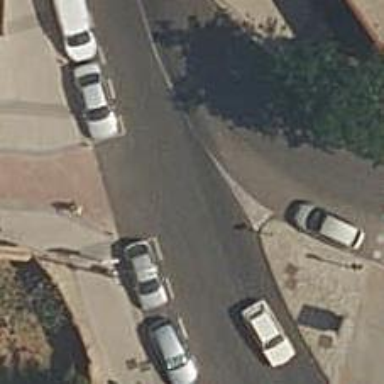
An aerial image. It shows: Pedestrian road made of paving stones.